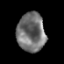
Tissue: prostate
Cell type: T cells
Senescence score: 0.2412
Nuclear area (px): 1071
Mean DAPI intensity: 113.977